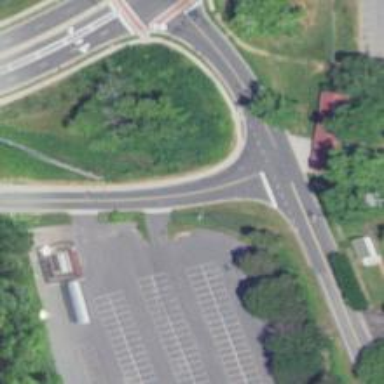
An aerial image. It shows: Left sidewalk along asphalt tertiary road.